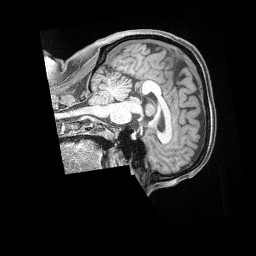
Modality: T1w
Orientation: sagittal
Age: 38
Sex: female
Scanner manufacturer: siemens
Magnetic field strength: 3 T
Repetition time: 2 s
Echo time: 0.00211 s